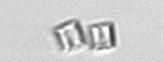
Label: Bacillariophyceae_morphotype1